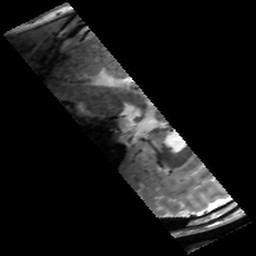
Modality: T2w
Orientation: sagittal
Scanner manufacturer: siemens
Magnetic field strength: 6.98 T
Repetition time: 5.65 s
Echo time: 0.044 s